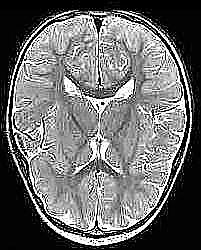
Label: notumor